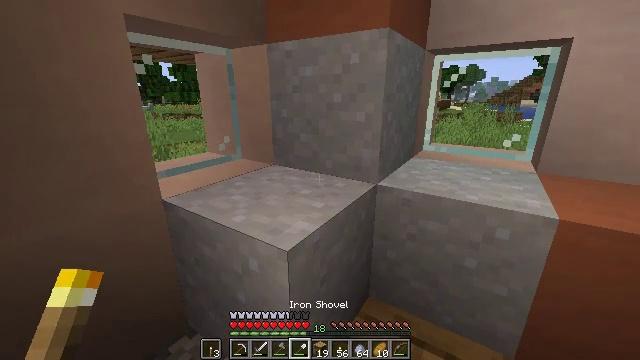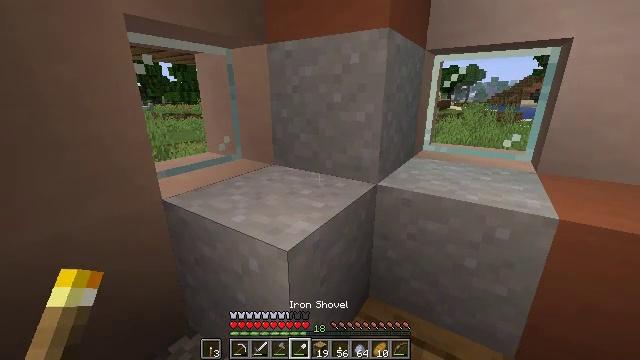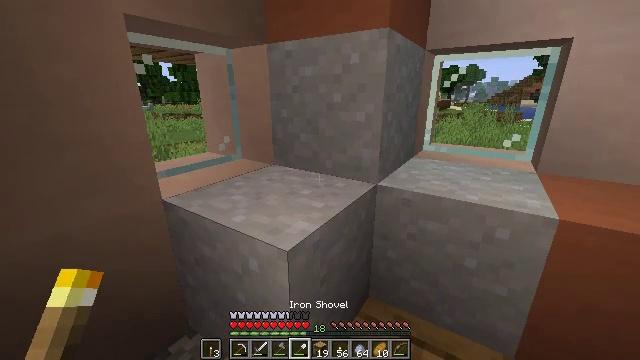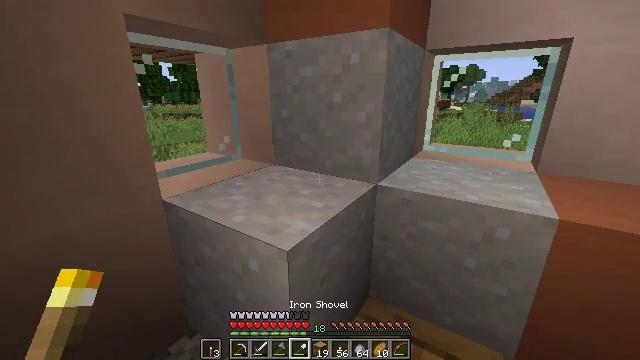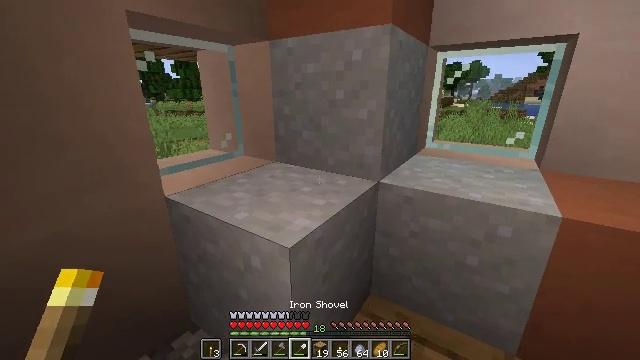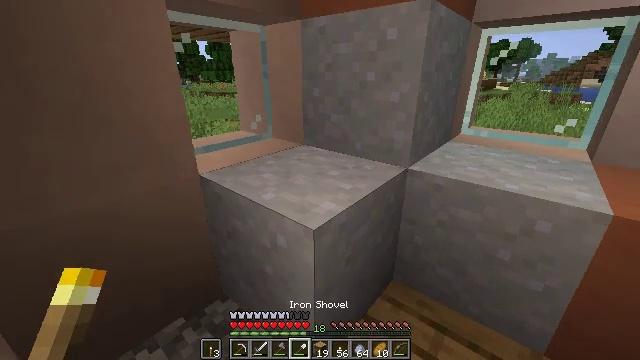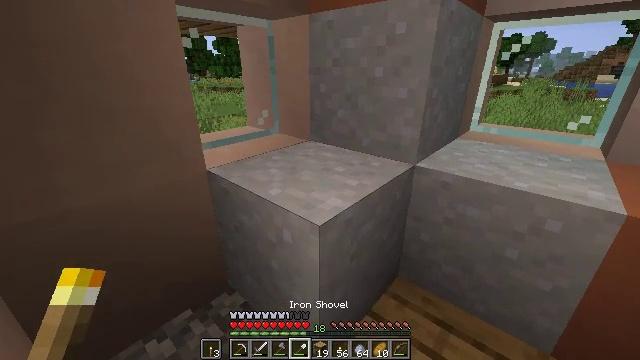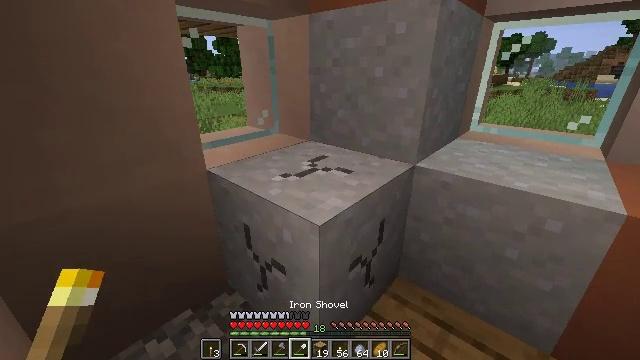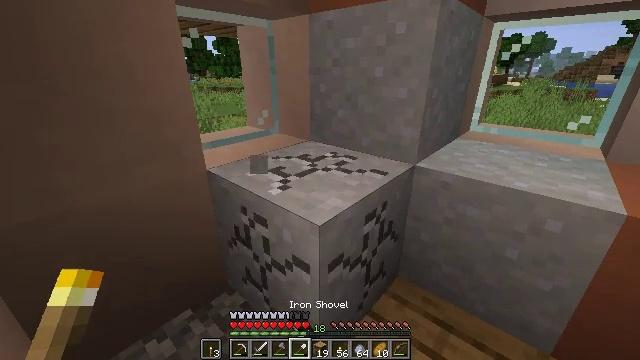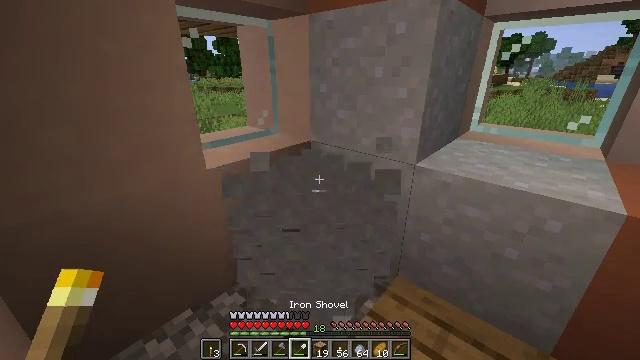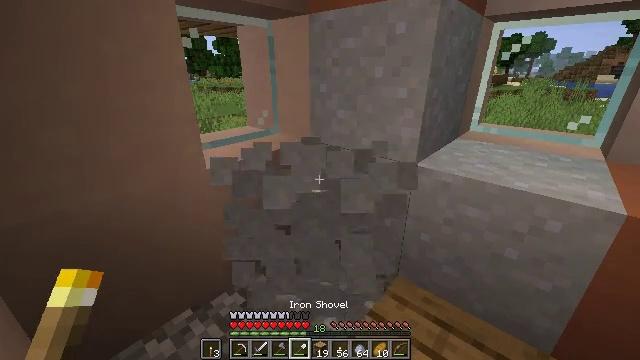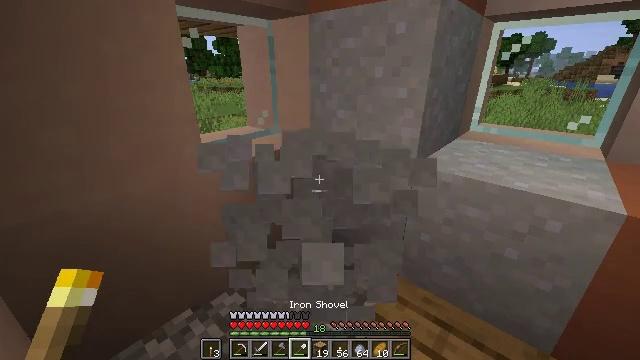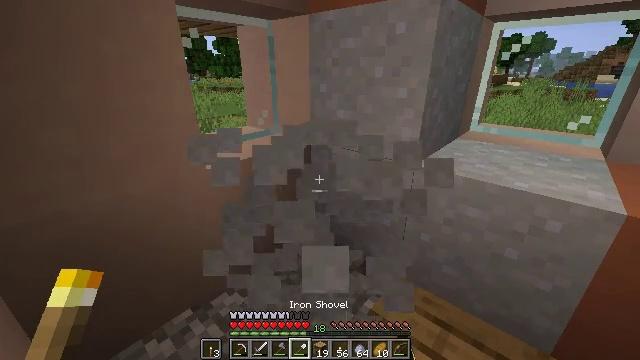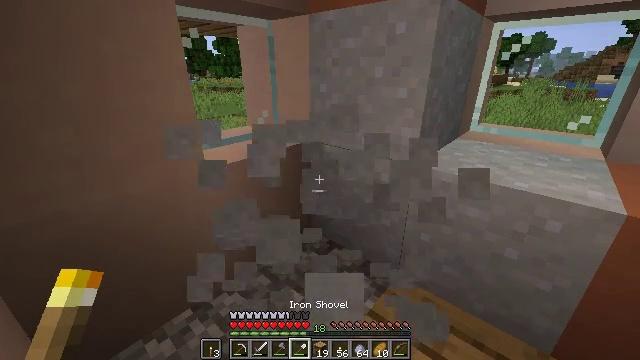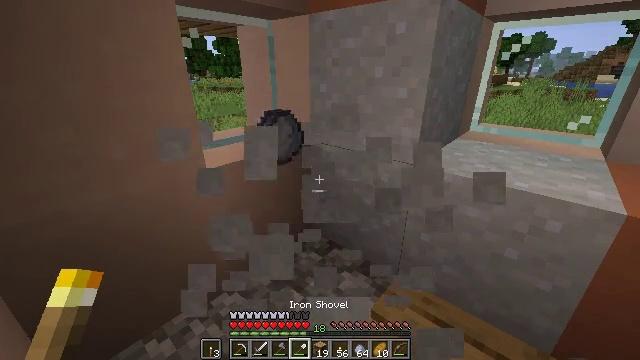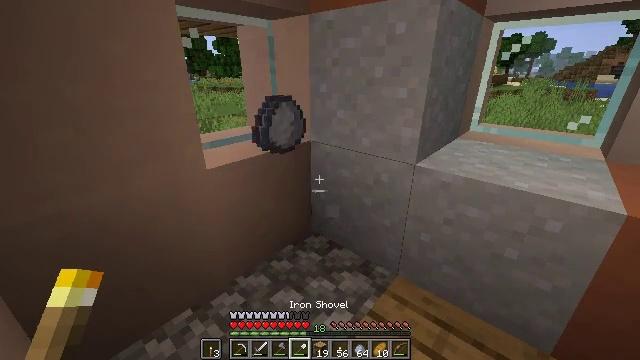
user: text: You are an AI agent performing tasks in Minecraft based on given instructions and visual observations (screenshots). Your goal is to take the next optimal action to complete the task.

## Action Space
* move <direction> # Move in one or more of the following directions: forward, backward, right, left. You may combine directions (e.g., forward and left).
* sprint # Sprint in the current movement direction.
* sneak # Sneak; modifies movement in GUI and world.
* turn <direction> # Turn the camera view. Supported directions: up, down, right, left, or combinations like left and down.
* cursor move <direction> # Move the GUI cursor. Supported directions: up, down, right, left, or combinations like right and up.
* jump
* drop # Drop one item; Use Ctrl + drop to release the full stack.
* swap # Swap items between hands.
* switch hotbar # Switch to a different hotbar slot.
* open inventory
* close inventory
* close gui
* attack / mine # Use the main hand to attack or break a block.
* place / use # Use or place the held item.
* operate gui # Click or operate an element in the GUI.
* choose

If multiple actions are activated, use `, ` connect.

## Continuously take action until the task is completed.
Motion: motion action
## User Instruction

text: Dig up clay found underwater.
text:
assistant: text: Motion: no_op
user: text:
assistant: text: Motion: no_op
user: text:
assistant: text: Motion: no_op
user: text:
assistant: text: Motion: no_op
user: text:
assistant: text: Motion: turn left and down
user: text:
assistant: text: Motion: turn left
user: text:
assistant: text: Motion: attack / mine
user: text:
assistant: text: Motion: attack / mine
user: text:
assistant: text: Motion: attack / mine
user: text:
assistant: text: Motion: attack / mine
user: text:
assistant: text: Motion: no_op
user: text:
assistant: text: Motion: no_op
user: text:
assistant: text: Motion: no_op
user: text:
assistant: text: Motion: no_op
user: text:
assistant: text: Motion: no_op
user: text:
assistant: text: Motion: no_op
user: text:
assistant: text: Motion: no_op
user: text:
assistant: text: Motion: no_op
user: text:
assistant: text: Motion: no_op
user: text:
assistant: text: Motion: no_op
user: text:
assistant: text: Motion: no_op
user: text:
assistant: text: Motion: no_op
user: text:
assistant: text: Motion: no_op
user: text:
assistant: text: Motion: turn right
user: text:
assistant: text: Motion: turn right and up
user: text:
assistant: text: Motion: move forward, turn right and up
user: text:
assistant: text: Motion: move forward, turn right and up
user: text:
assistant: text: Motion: move forward, attack / mine
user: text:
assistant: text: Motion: attack / mine
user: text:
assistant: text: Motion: attack / mine